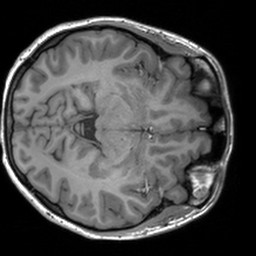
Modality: T1w
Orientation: axial
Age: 24
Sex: female
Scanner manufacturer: siemens
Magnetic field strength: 3 T
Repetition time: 1.9 s
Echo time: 0.00226 s